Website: walmart
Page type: stored-credit-cards
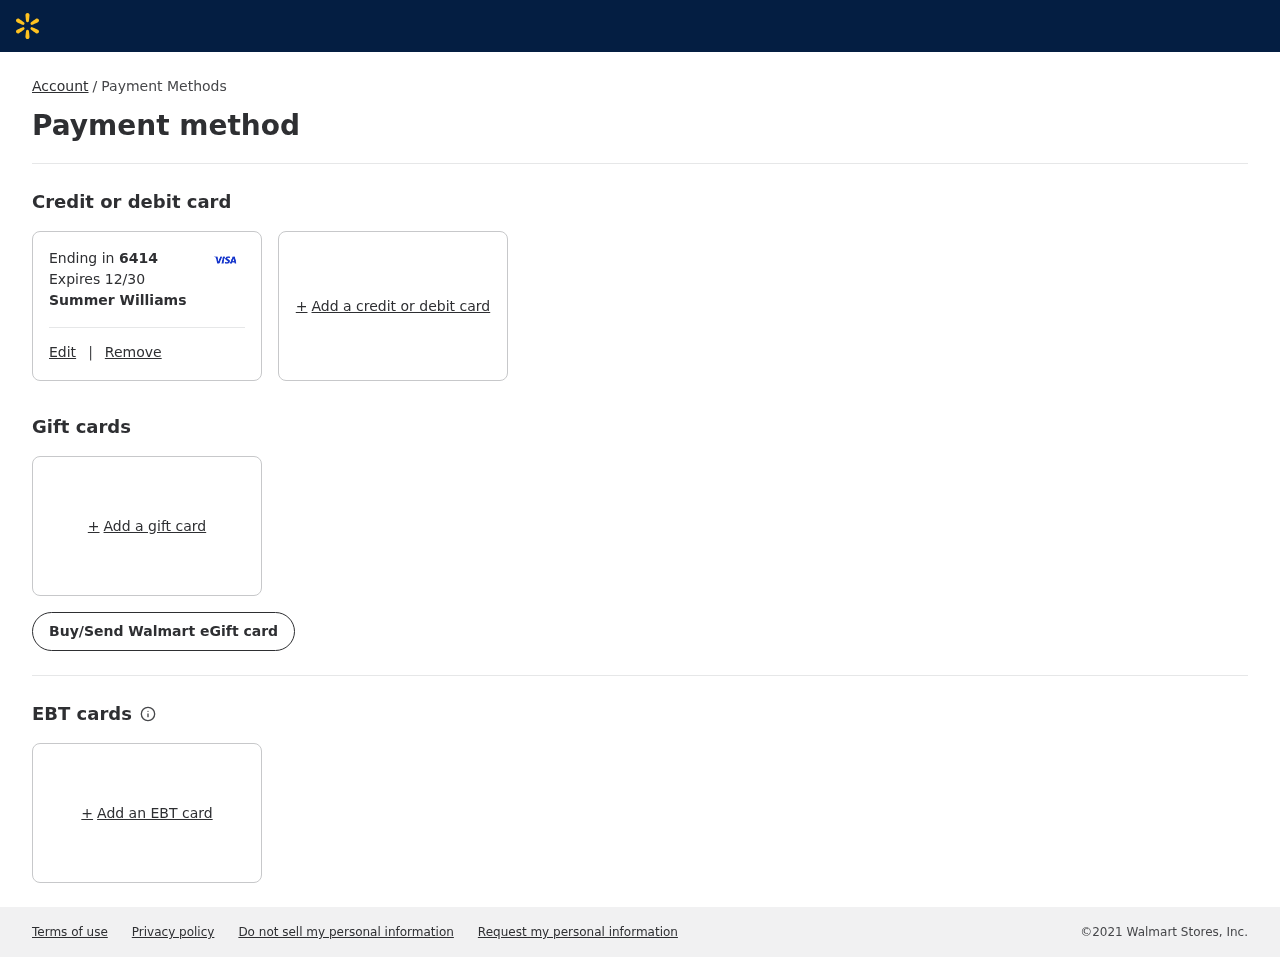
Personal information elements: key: PII_CARD_EXPIRY
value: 12/30
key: PII_CARD_LAST4
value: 6414
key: PII_FULLNAME
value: Summer Williams